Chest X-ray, PA view. Patient: 48 years old, sex F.
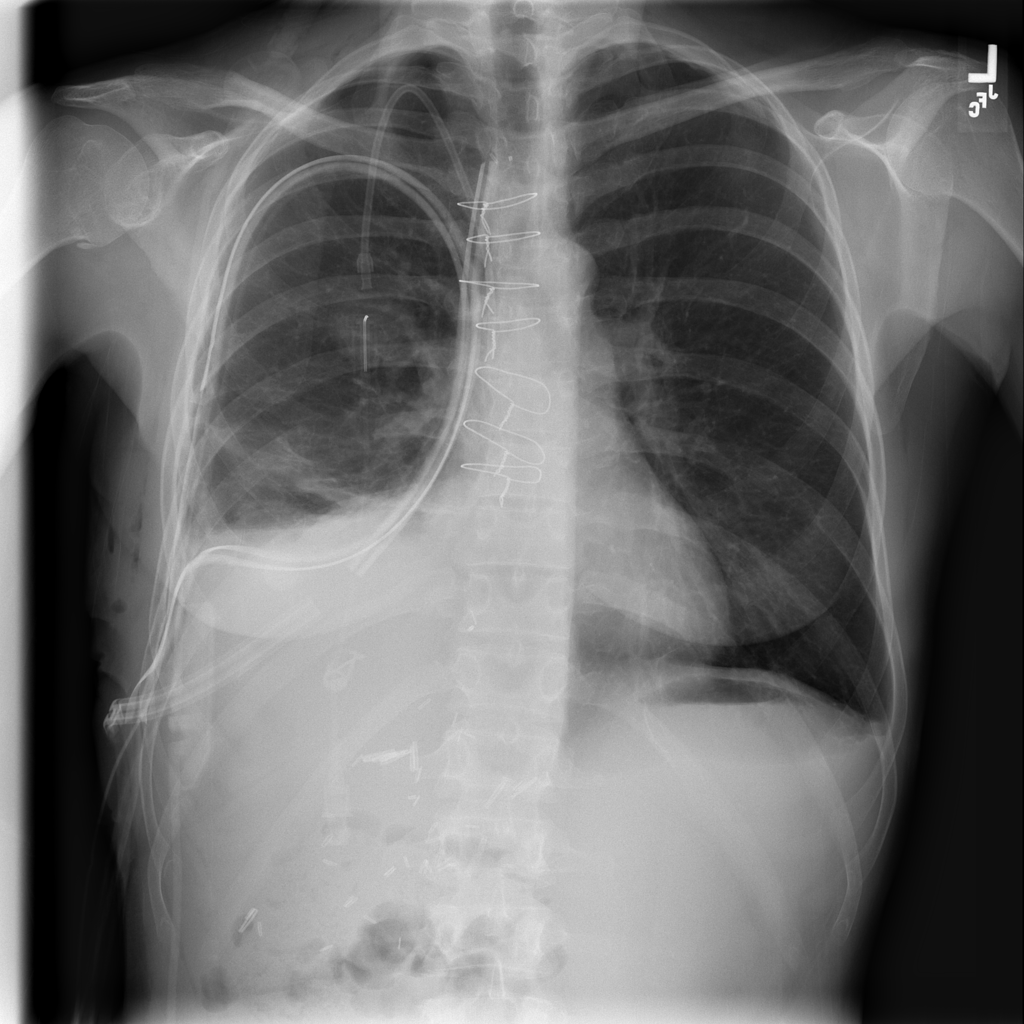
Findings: Atelectasis, Emphysema, Pneumothorax